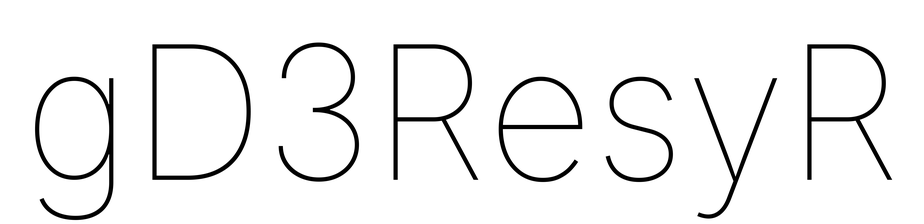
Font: Inter_Thin